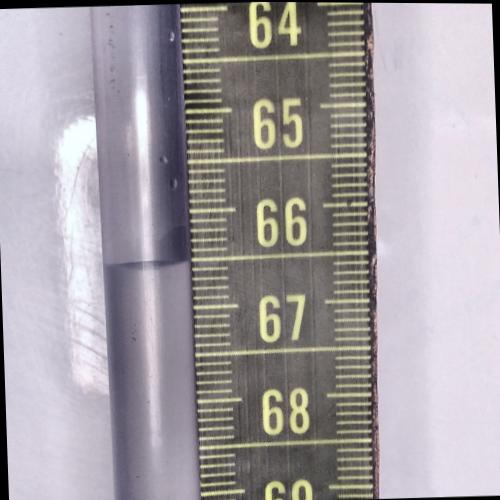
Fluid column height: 66.5 cm